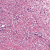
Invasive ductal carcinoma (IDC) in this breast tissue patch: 0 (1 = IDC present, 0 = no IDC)